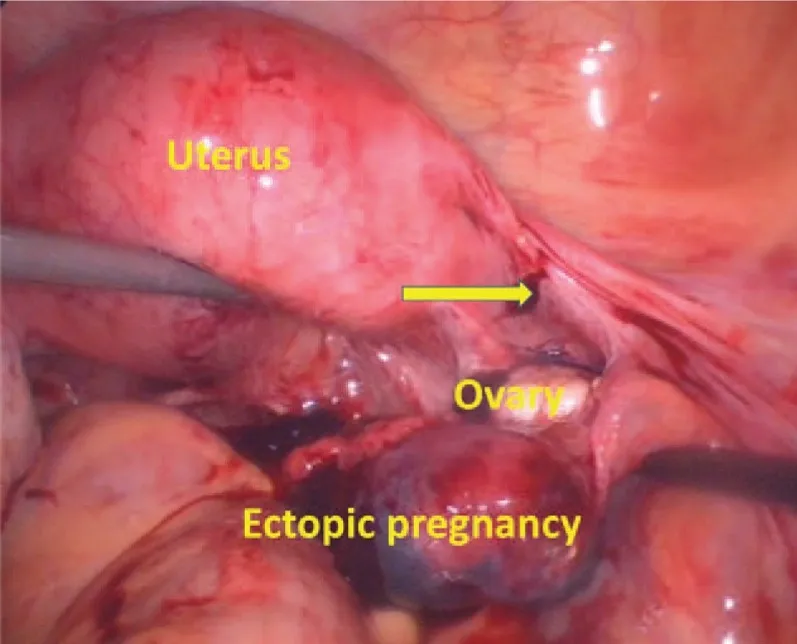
An emergency laparoscopic surgery found a 3 cm x 4 cm bulging mass at the right distal end of the remnant stump in the ampulla region. The arrow denotes the site of the previous tubal ligation.
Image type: endoscopy (gi_endoscopy)